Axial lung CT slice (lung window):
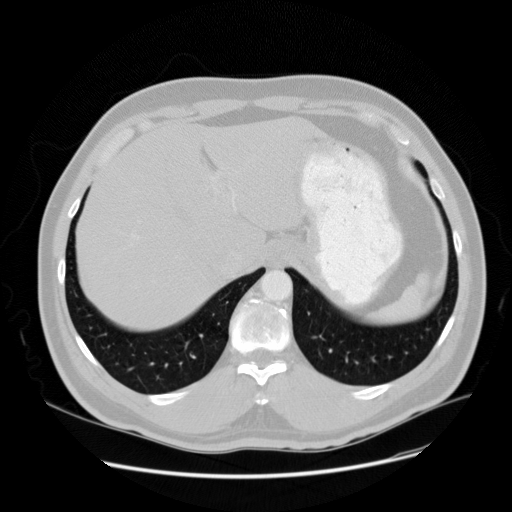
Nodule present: no